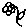
Label: flower